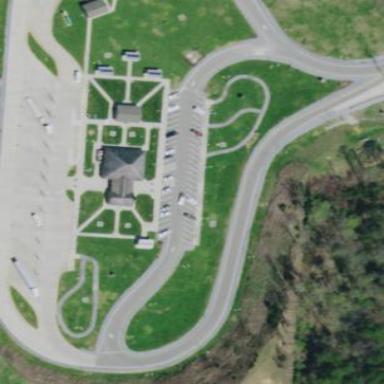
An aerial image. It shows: Rest area along the road.